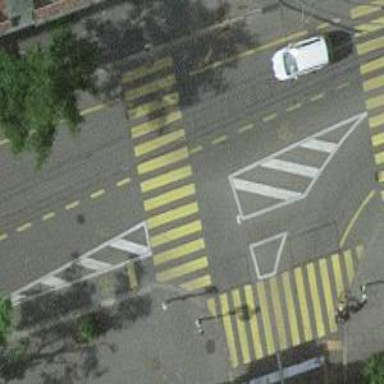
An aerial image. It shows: Road with traffic signals controlling the flow of traffic.